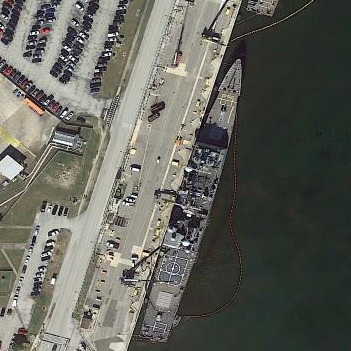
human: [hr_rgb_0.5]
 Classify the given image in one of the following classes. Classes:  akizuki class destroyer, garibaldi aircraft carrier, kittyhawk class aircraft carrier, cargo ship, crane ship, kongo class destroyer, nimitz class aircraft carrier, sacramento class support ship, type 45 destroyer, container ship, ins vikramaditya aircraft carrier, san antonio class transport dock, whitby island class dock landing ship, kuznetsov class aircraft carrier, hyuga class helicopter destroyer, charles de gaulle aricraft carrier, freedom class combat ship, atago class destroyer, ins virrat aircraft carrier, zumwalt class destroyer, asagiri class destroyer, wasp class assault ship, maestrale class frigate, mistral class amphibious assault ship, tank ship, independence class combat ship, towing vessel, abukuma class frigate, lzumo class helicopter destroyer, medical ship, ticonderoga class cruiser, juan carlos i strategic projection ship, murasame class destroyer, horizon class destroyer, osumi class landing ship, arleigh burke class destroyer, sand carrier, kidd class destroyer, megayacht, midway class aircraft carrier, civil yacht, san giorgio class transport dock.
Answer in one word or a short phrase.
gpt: Ticonderoga class cruiser